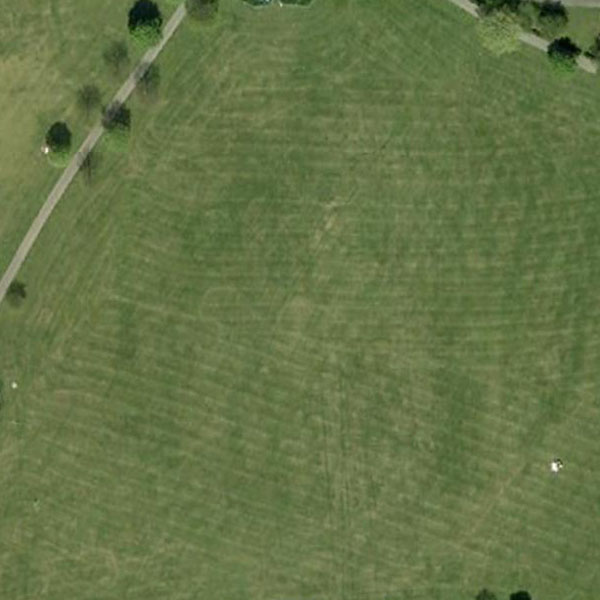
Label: Meadow